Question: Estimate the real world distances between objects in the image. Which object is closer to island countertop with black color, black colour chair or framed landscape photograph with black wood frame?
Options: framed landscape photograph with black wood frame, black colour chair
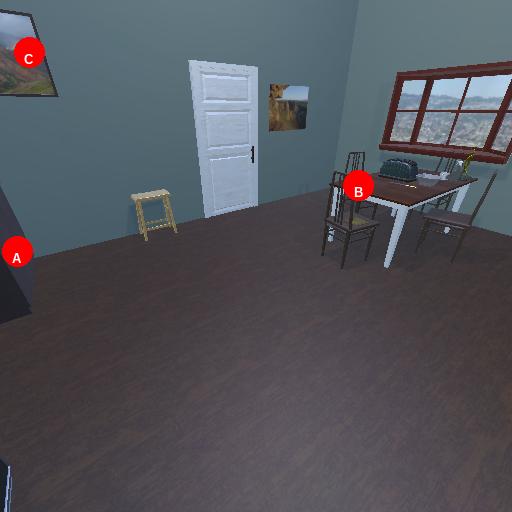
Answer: framed landscape photograph with black wood frame